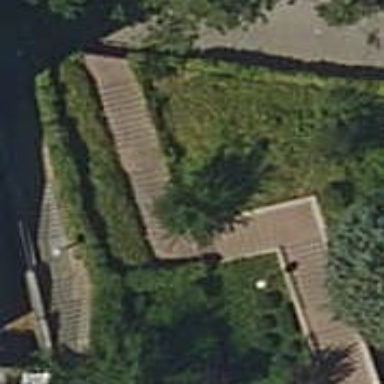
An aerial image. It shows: Steps made of paving stones.